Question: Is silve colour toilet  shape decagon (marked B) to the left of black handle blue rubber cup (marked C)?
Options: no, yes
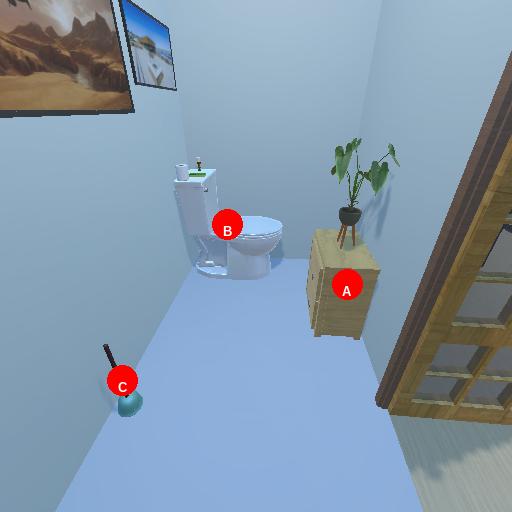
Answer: no